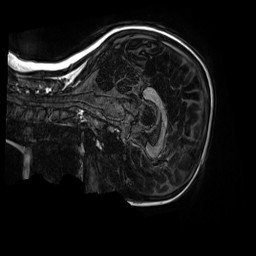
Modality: MP2RAGE
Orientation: sagittal
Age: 9
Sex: female
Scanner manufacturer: siemens
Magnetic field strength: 3 T
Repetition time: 4 s
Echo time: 0.00303 s